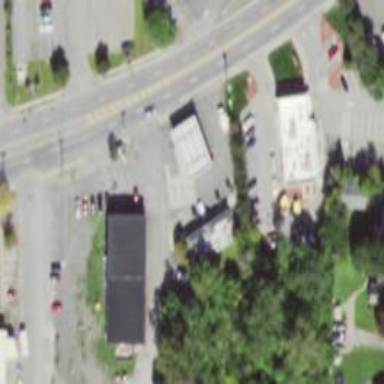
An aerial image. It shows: Convenience shop.